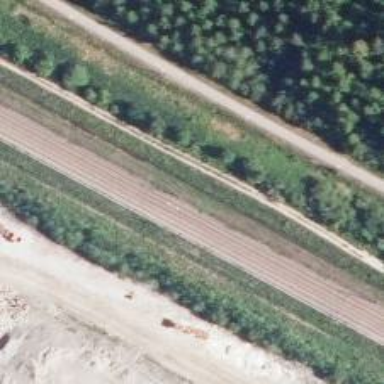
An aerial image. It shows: Railway signal with catenary mast.